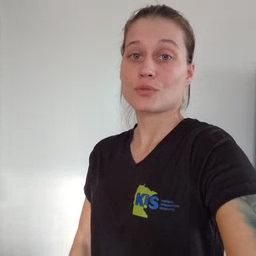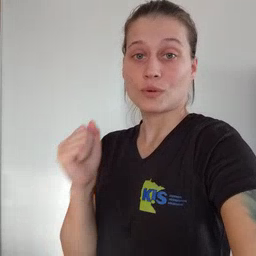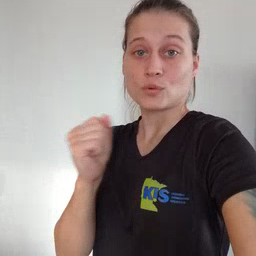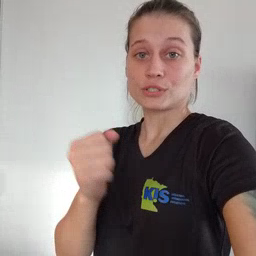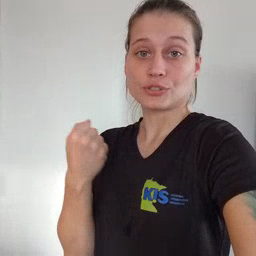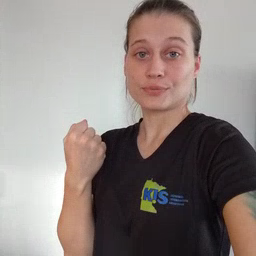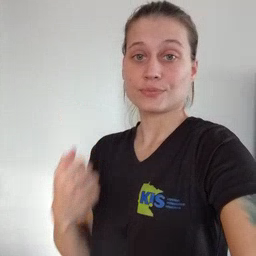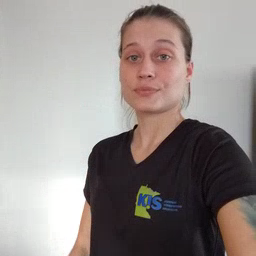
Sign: refrigerator